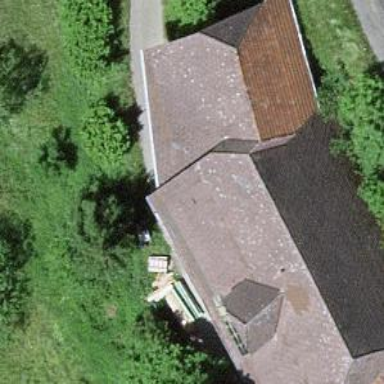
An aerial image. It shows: Farm building.